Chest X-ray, PA view. Patient: 70 years old, sex F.
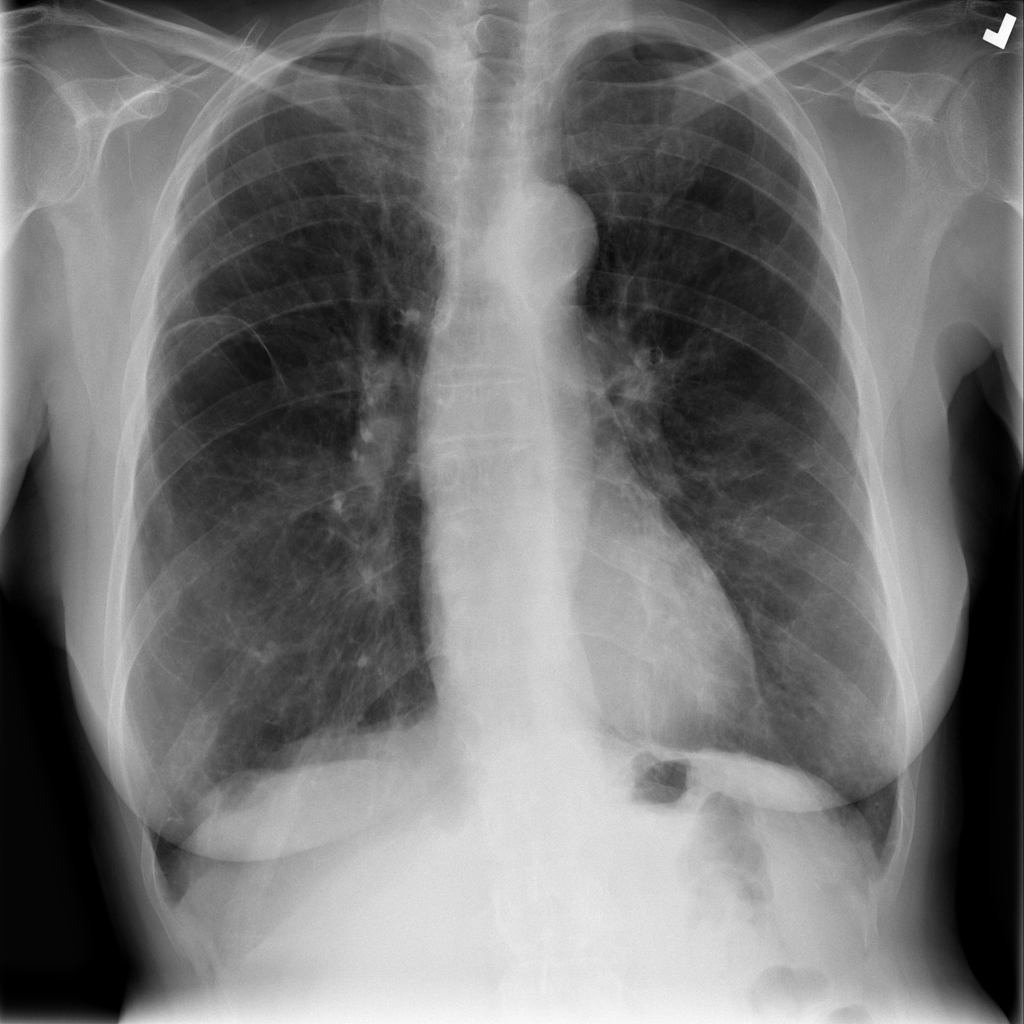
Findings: Fibrosis, Pneumothorax